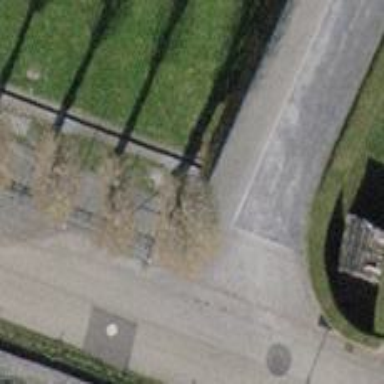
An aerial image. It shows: Bicycle parking area enclosed by chain link fence with wall loops for securing bicycles.